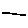
Label: line